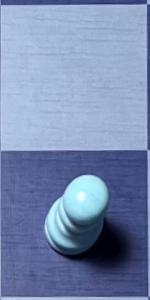
Label: Pawn_White